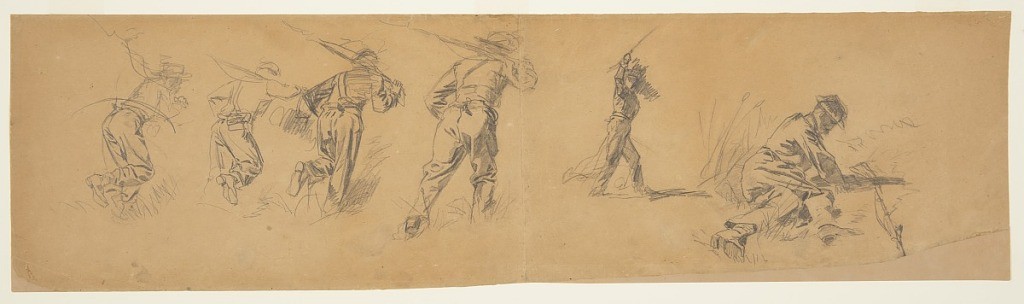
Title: Studies of Soldiers
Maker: Winslow Homer, American, 1836–1910
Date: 1863–64
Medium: Graphite on dark tan paper
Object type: Drawing
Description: Horizontal view of four sketches of running soldiers carrying rifles; one of an officer with sword raised in uplifted right hand; and one of a seated wounded soldier.